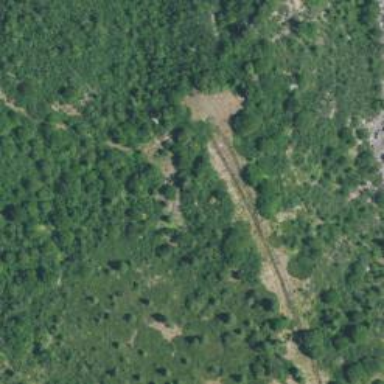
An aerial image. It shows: Disused railway.